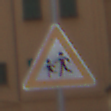
Verkehrszeichen: KinderRechts
Umgebung: Outdoor, Urban
Tageszeit: Midday
Wetter: Overcast
Licht: Natural
Jahreszeit: NotSpecified
Kontrast: LowContrast